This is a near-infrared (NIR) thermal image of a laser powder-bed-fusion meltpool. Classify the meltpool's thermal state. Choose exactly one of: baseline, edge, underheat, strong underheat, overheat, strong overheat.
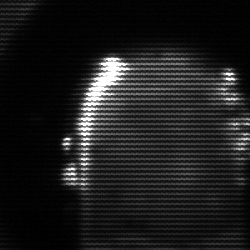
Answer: baseline